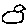
Label: bird